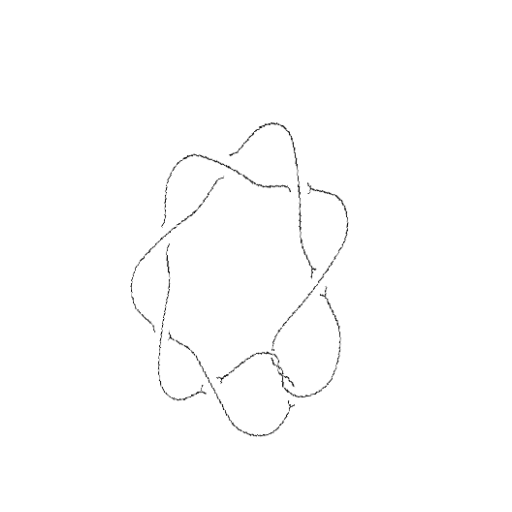
Crossing number: 10